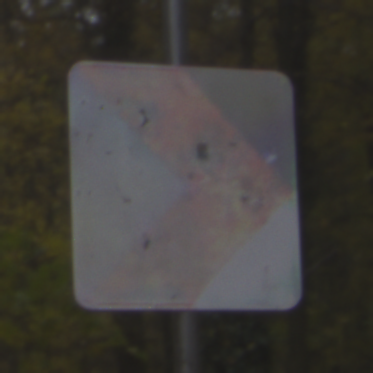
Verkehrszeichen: RichtungstafelnInKurvenKleinLinks
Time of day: MorningAfternoon
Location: Outdoor (Nature)
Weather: Overcast
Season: Autumn
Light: Natural